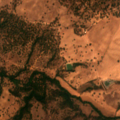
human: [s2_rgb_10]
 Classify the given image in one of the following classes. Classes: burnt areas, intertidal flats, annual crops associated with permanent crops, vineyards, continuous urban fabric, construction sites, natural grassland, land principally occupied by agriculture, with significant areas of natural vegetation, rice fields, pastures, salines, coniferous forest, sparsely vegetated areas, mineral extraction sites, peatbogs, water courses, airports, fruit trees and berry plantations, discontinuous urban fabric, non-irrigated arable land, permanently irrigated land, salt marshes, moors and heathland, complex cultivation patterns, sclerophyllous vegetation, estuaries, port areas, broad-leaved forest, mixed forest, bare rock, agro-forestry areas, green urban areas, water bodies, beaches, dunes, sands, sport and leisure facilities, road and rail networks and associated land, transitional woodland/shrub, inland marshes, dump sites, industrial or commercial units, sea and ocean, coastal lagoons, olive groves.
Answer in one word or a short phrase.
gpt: non-irrigated arable land, agro-forestry areas, broad-leaved forest